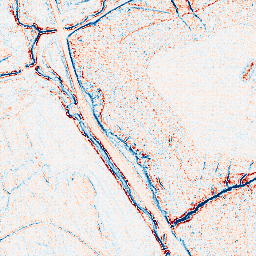
Category: edge_preserving
Decomposition family: anisotropic_diffusion
Decomposition parameters: iterations: 10
kappa: 10
gamma: 0.05
Upsampling method: sinc_blackman
Upsampling parameters: scale: 8
kernel_size: 16
Upsampling scale: 8